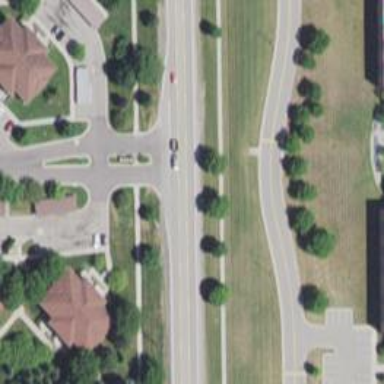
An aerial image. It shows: Secondary road.